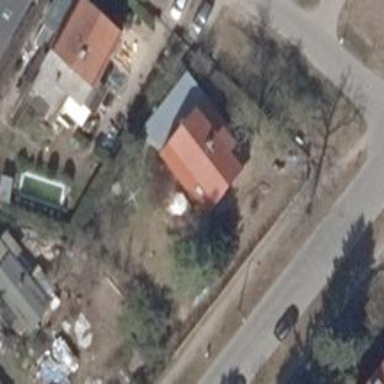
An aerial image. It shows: Detached building with gambrel roof design.